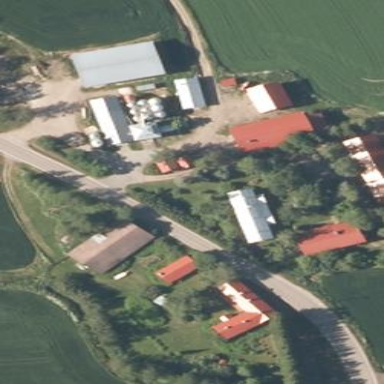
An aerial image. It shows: Farmyard area.